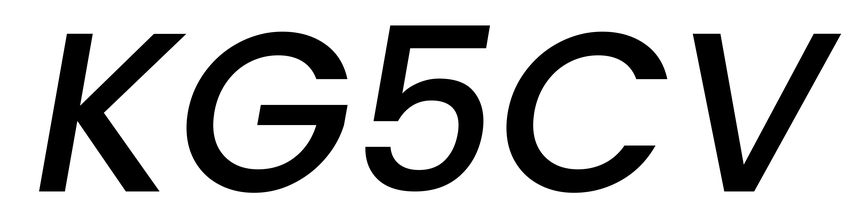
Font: Poppins-MediumItalic